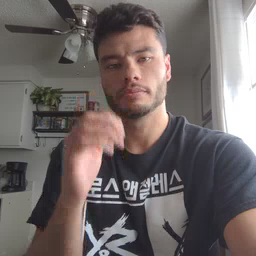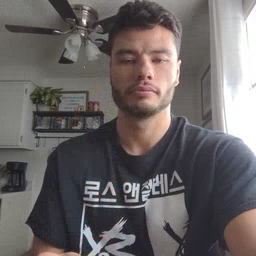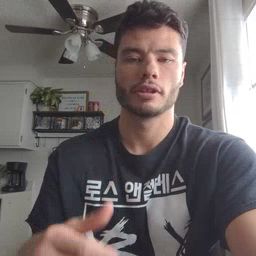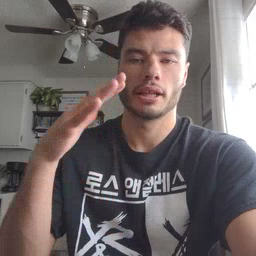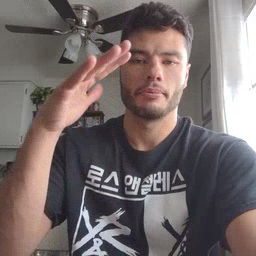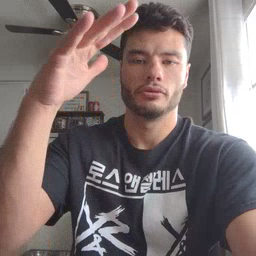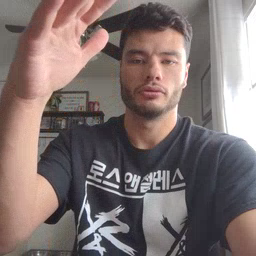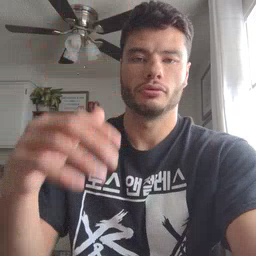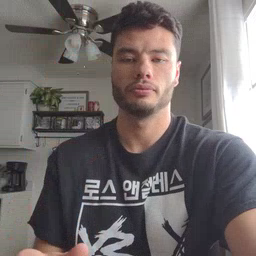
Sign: helicopter